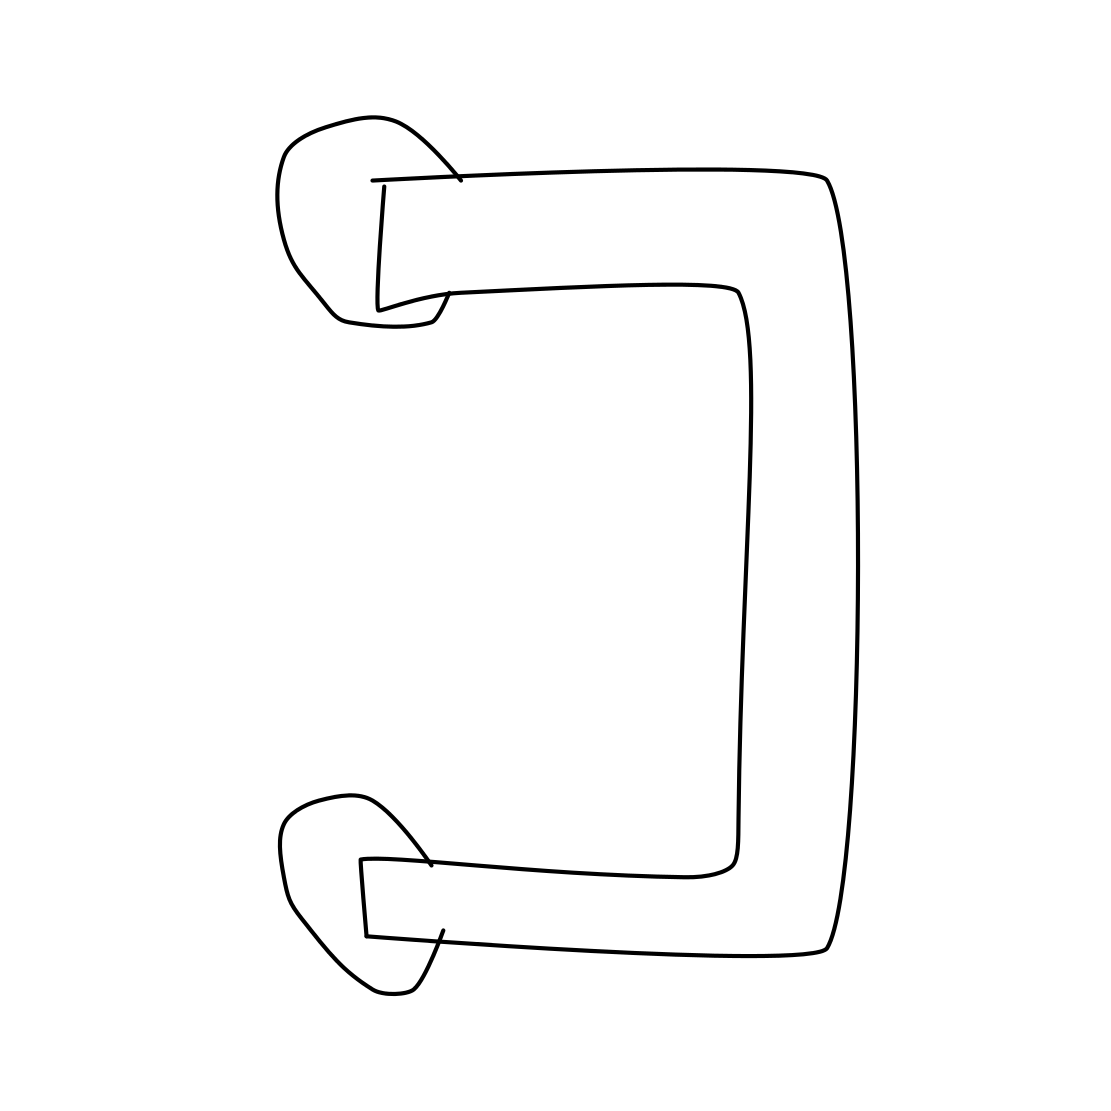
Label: door handle